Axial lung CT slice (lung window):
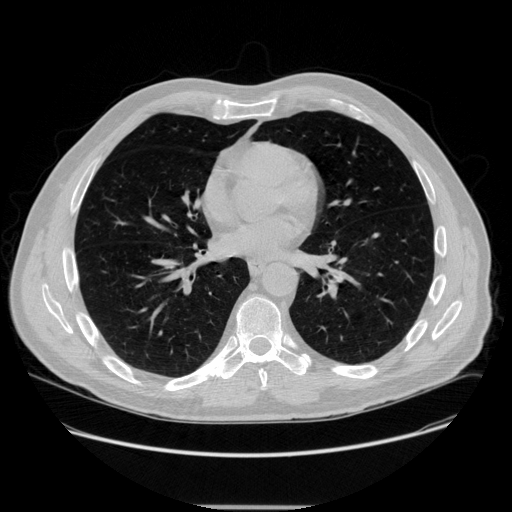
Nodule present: no